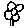
Label: flower